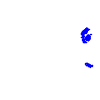
Particle: electron